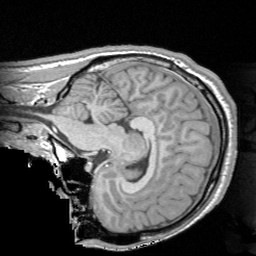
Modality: T1w
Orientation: sagittal